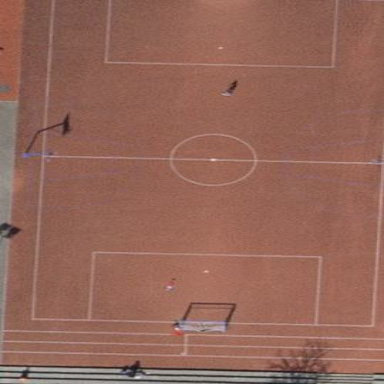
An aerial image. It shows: Soccer pitch designated for leisure and sports activities.